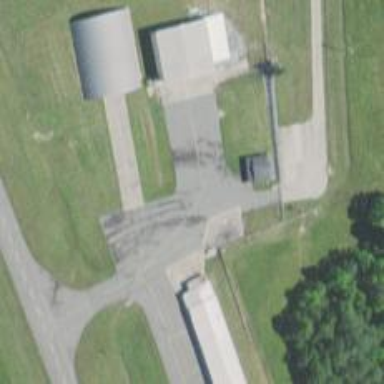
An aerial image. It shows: Image of taxiway at airport.